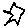
Label: star